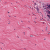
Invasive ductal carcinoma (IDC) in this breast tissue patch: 0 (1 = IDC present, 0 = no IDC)